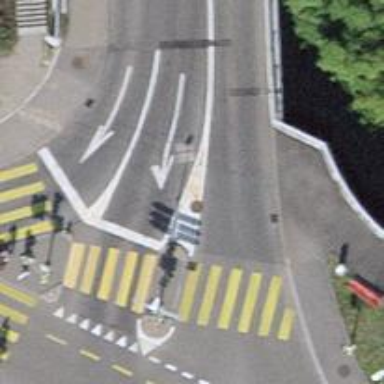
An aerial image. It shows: Road with traffic signals controlling the flow of traffic.